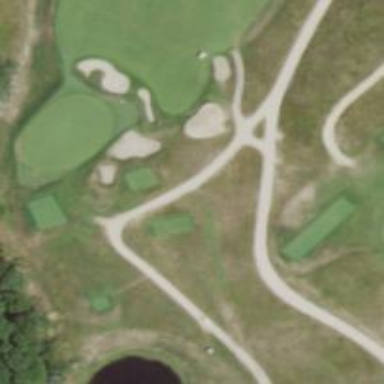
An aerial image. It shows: Path for both roads and golfers.